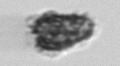
Label: Syracosphaera_pulchra